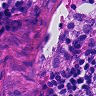
Metastatic tissue present: no